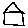
Label: house